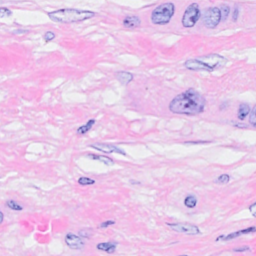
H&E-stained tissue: Breast